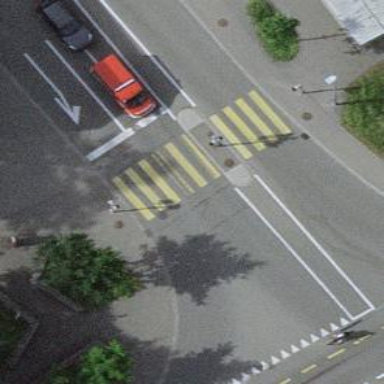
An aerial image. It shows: Kerb barrier.